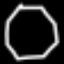
Label: octagon